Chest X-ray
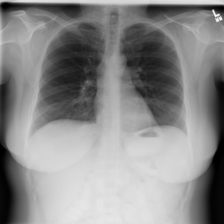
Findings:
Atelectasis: negative
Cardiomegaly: negative
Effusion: negative
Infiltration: negative
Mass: negative
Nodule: negative
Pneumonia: negative
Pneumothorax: negative
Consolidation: negative
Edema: negative
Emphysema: negative
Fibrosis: negative
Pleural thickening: negative
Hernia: negative